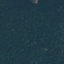
Land use / land cover: Forest